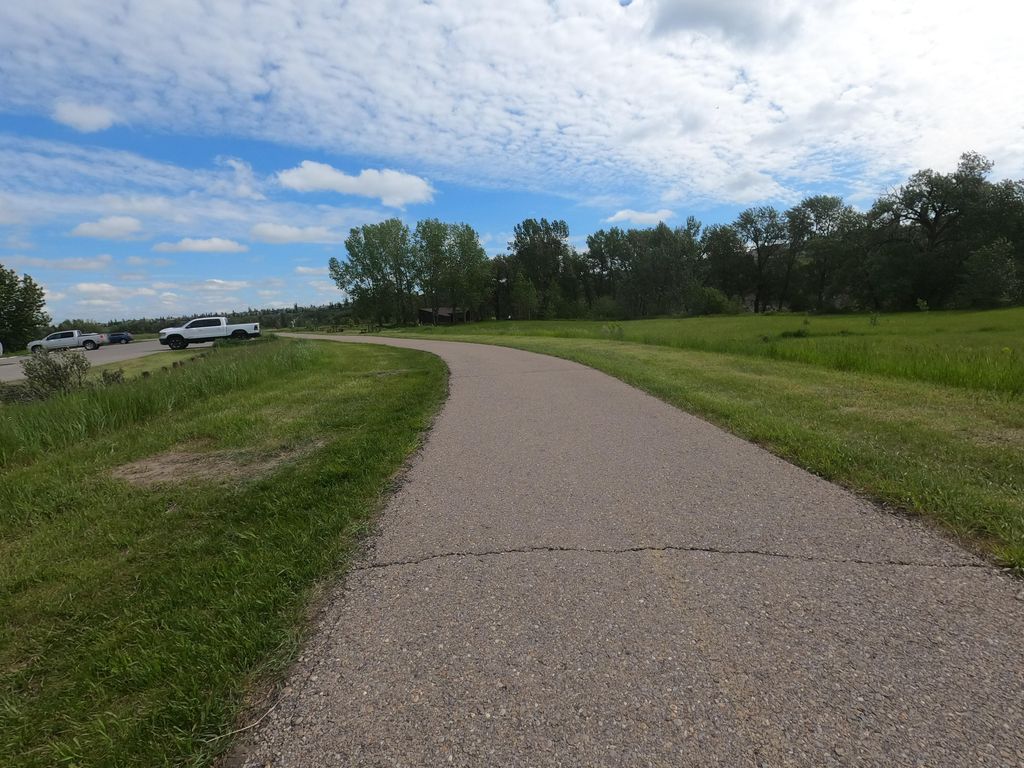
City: calgary